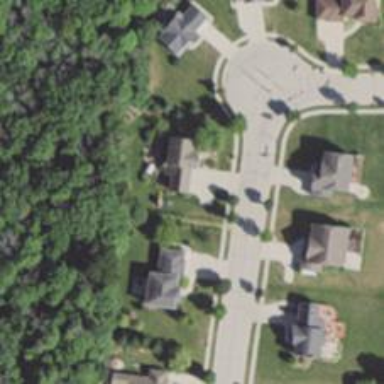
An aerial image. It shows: Residential road.